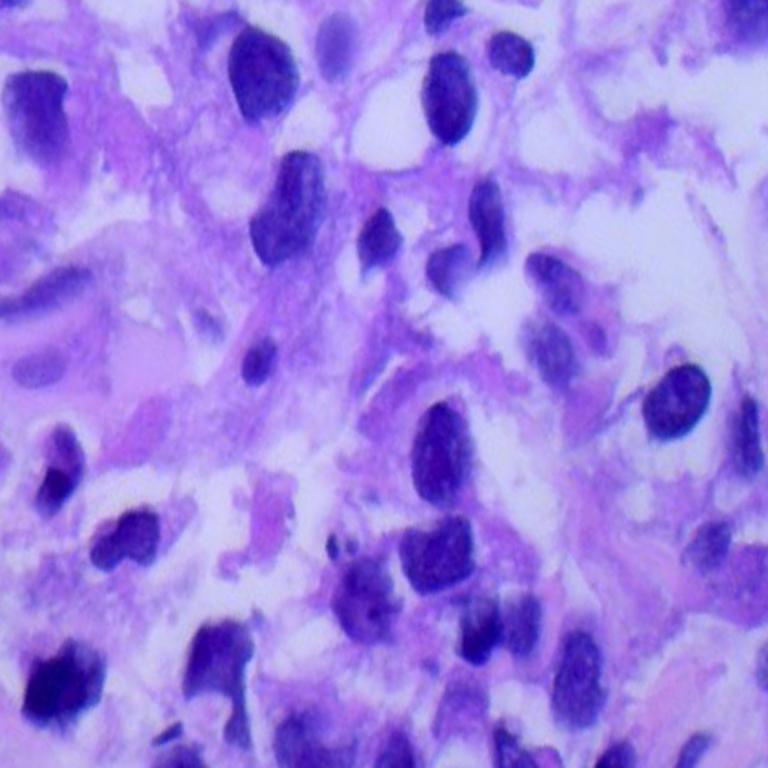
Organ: lung
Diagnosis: adenocarcinomas